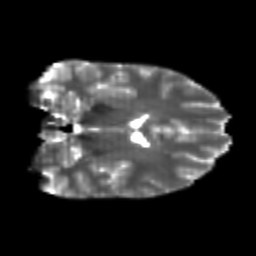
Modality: T2w
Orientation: coronal
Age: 22
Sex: female
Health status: healthy
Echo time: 0.074 s